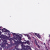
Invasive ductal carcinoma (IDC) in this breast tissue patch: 0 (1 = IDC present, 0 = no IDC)